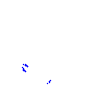
Particle: kaon